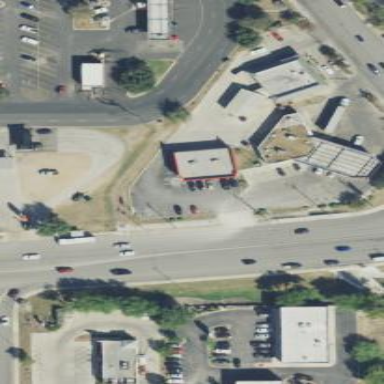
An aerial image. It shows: Convenience shop also serving as fuel station.